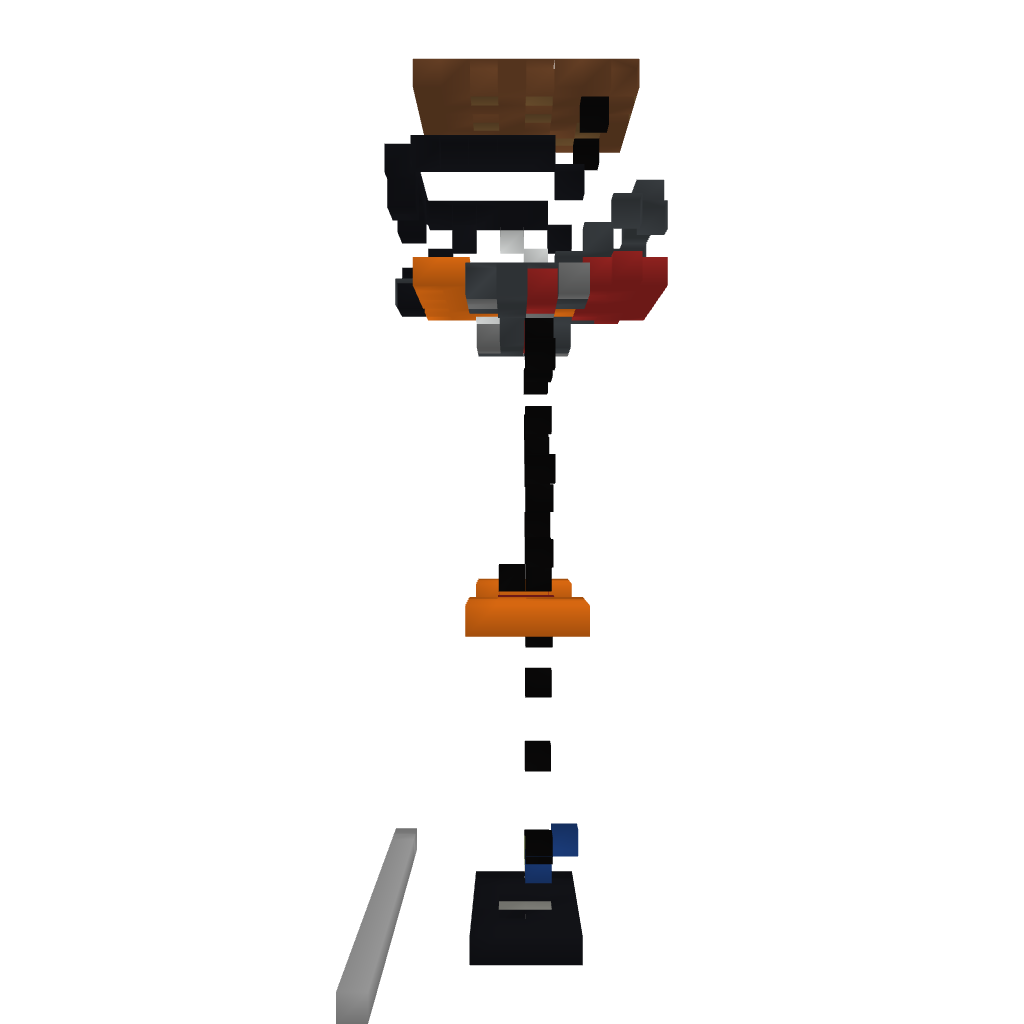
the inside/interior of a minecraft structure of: Zelthum